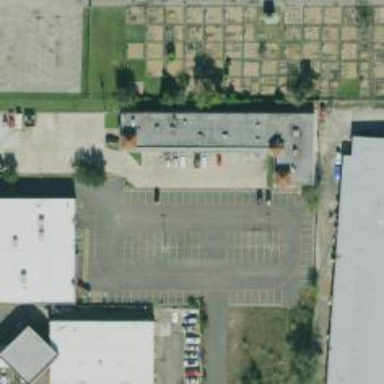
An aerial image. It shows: Parking space is available.